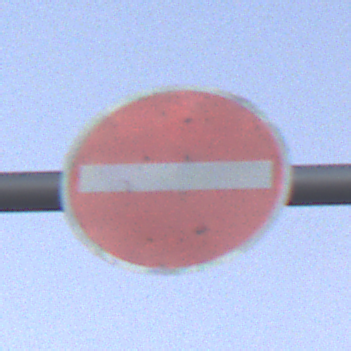
Verkehrszeichen: VerbotDerEinfahrt
Umgebung: Outdoor, RoadRail
Tageszeit: SunriseSunset
Wetter: PartlyCloudy
Licht: Natural
Jahreszeit: NotSpecified
Kontrast: LowContrast